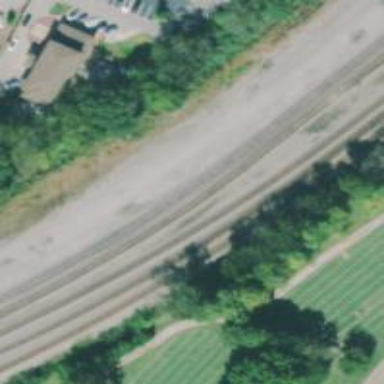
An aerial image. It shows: Railway siding for service.